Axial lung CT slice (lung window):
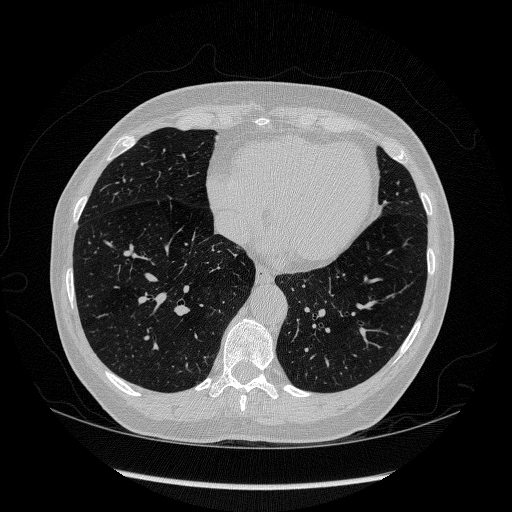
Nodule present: no